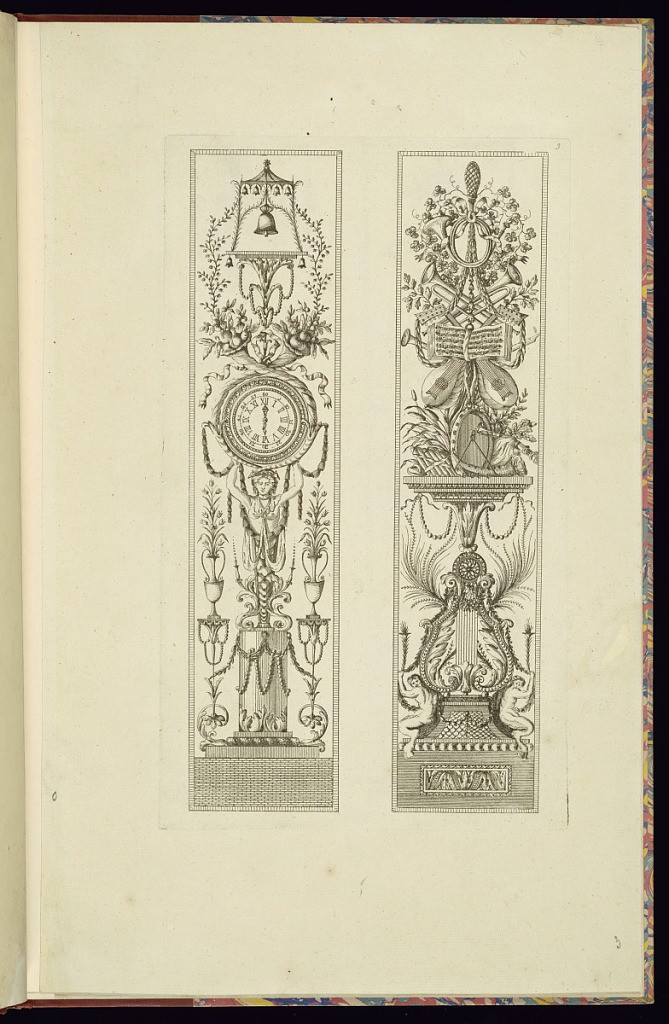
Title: Two Vertical Arabesque Panel Designs
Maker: Jean-Baptiste Fay, French, active 1765 – 1790s
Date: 1765
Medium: Etching on laid paper
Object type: Print
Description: Third plate from a series of ornament panel designs. Two vertical panels with arabesque and neoclassical motifs including flowers, leaves, foliate branches, festoons of leaves, ribbons, cornucopia, fruit, bells, horns, guitars, tambourine, flute, pipes, a clock, book of musical scores, herm or terminal figure, vases, lyre, beads, rosettes, scrolling acanthus leaves, rinceaux, fleurons, ribbon and scale patterns and plinths. The plate is numbered.